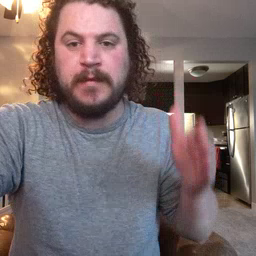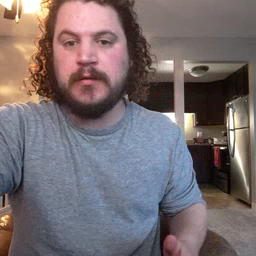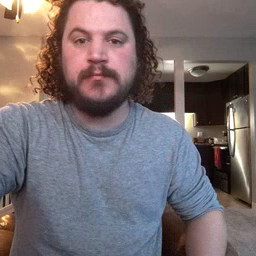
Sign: beside